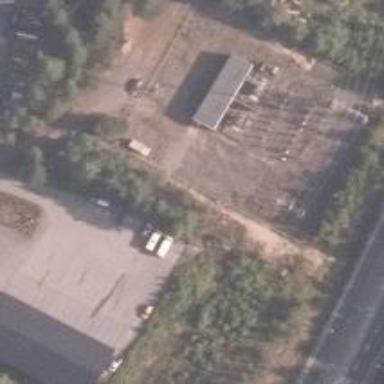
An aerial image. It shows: Distribution power substation secured by fence.